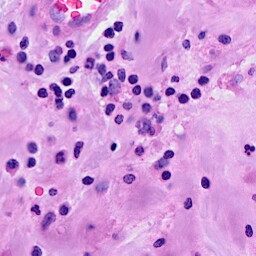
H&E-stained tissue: Breast